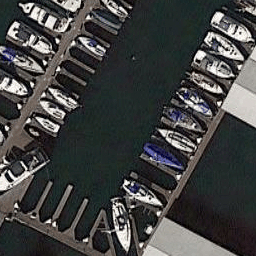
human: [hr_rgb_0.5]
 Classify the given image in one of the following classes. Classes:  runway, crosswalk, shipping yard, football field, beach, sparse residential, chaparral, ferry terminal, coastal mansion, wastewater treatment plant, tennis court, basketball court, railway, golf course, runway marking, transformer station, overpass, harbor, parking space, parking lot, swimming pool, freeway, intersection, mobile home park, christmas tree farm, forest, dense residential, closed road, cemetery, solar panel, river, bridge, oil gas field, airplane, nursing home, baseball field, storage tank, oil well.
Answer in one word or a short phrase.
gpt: harbor